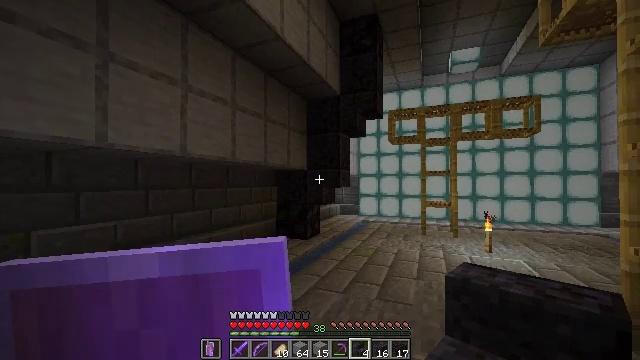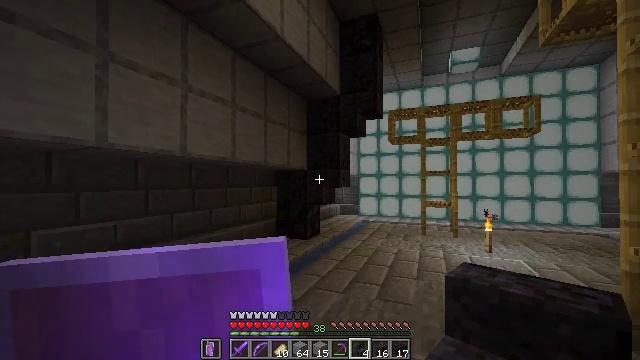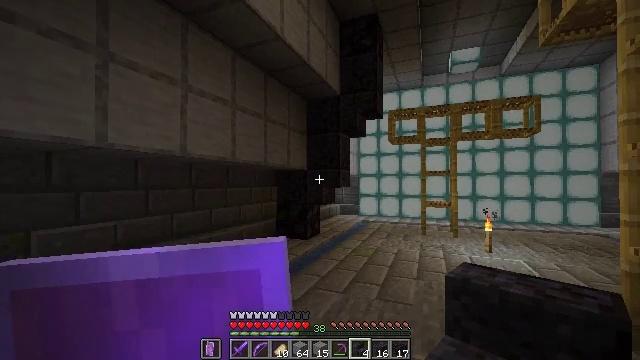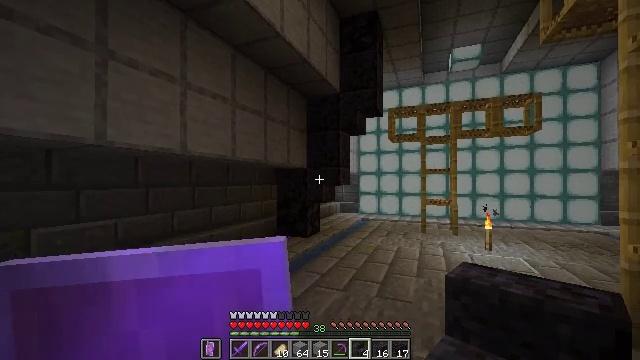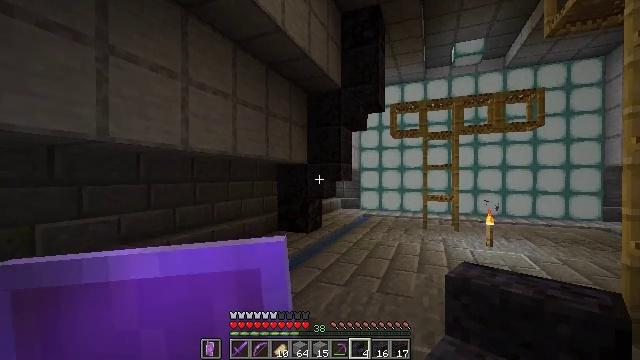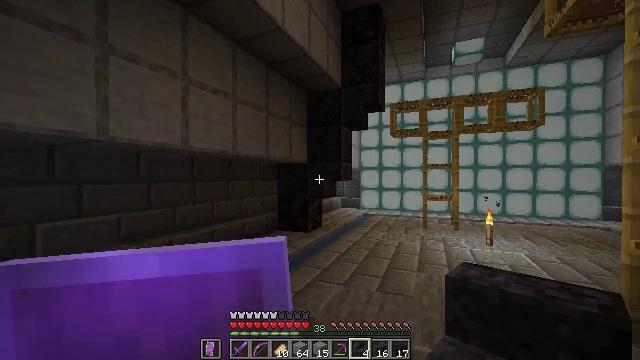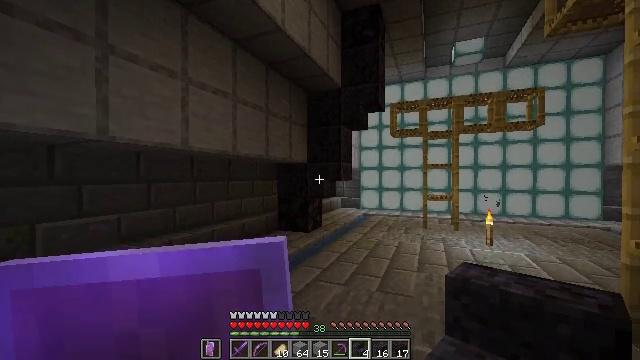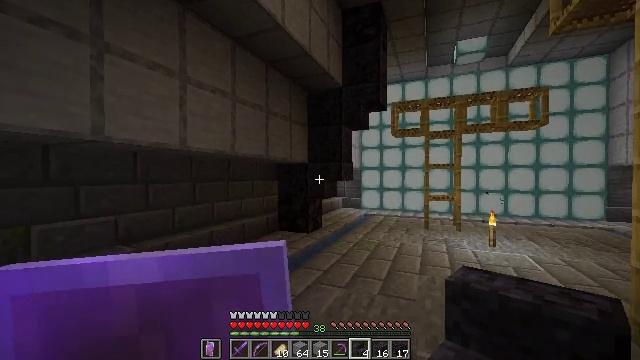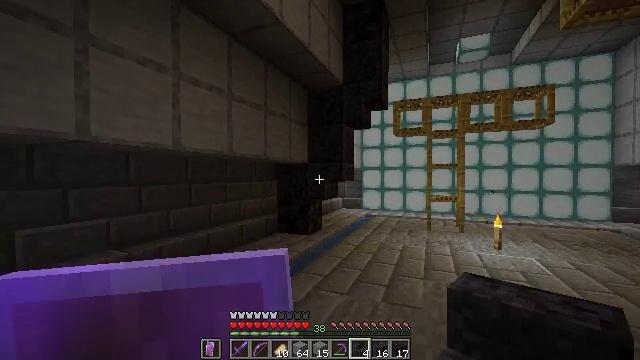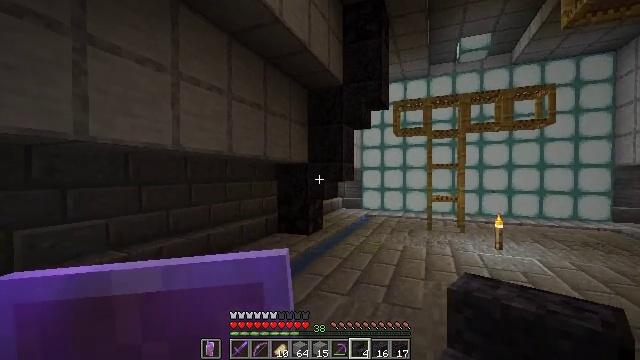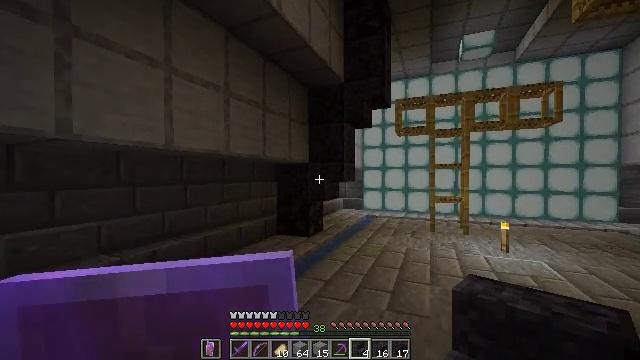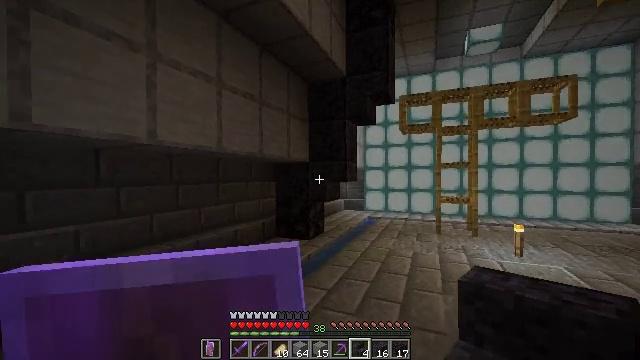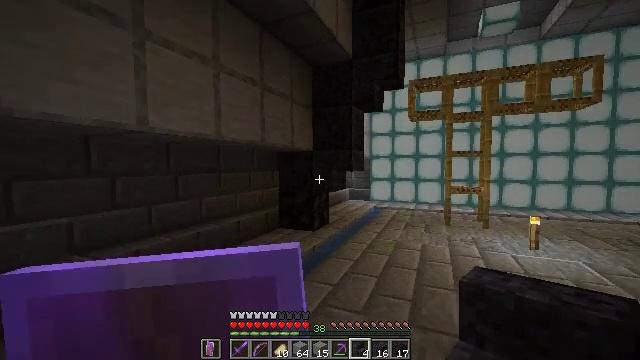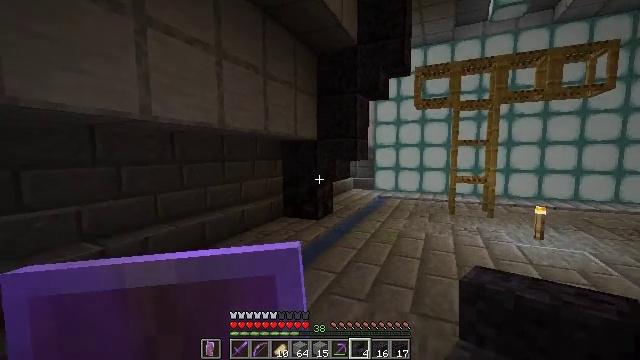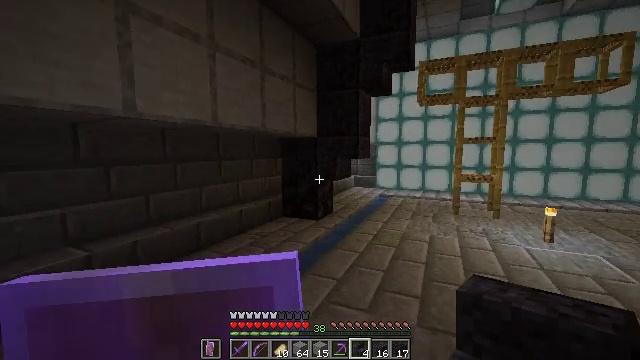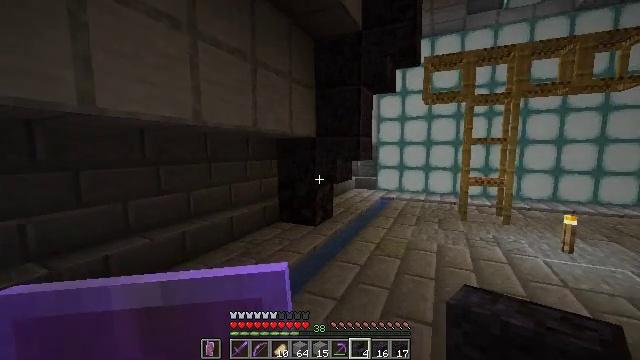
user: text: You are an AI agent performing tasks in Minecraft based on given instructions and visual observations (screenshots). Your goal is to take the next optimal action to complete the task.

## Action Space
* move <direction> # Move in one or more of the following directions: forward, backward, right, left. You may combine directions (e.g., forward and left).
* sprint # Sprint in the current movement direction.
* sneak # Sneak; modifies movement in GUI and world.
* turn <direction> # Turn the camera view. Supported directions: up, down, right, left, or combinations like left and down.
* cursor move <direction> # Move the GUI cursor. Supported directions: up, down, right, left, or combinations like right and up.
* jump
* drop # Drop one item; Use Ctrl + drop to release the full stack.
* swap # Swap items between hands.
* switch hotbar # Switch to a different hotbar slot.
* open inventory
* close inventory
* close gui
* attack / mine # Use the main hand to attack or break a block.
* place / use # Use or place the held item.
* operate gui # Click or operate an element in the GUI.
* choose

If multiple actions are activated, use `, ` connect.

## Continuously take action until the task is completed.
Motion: motion action
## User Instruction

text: Gather polished blackstone for building.
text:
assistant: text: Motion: no_op
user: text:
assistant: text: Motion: no_op
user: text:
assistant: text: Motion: no_op
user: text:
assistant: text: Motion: no_op
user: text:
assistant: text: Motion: no_op
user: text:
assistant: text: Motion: no_op
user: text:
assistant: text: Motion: move forward
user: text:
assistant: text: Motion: move forward
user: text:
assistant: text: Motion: move forward
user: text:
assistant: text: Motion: move forward
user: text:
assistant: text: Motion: move forward
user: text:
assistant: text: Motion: move forward, turn left and down
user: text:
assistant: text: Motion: move forward, turn down
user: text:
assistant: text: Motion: move forward
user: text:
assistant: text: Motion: move forward
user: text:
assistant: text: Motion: move forward
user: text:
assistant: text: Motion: move forward
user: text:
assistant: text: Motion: move forward
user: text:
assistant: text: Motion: move forward
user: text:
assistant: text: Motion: move forward
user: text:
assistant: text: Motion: move forward
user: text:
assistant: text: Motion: move forward
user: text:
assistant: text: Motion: move forward
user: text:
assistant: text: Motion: move forward and move left
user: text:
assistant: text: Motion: move forward and move left
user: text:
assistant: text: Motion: move forward and move left
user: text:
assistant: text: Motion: move forward and move left
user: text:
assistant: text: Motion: move forward and move left
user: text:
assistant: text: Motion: turn right
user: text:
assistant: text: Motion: turn right